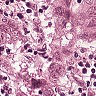
Metastatic tissue present: yes